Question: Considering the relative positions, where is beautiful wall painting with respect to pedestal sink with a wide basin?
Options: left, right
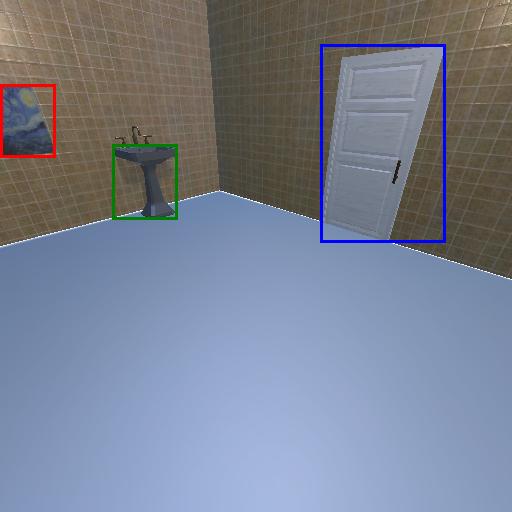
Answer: left